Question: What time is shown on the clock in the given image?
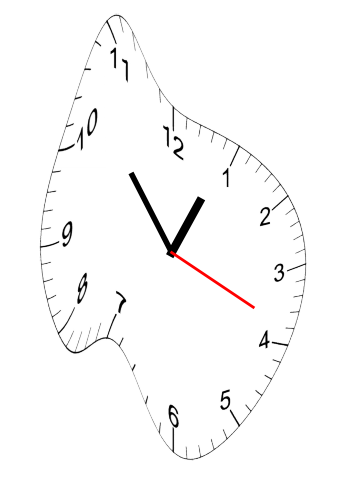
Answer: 12:53:19